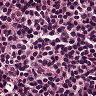
Metastatic tissue present: no